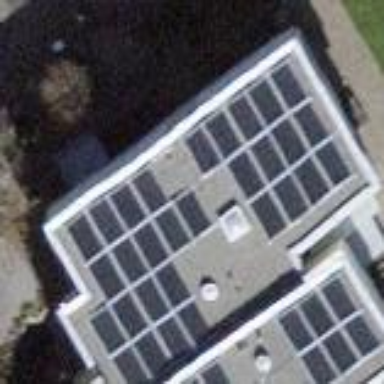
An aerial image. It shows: Building with flat roof.